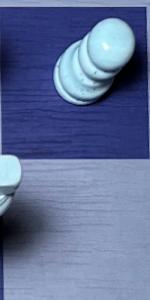
Label: Empty